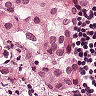
Metastatic tissue present: yes